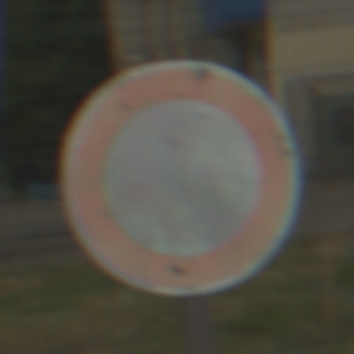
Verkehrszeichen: VerbotFahrzeugeAllerArt
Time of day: MorningAfternoon
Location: Outdoor (Suburban)
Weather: PartlyCloudy
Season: NotSpecified
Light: Natural